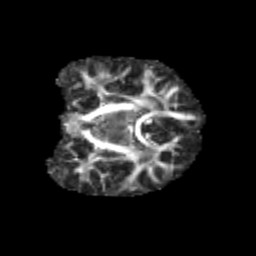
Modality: FA
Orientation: coronal
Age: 12
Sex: female
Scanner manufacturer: siemens
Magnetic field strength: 3 T
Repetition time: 3.8 s
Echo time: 0.07 s